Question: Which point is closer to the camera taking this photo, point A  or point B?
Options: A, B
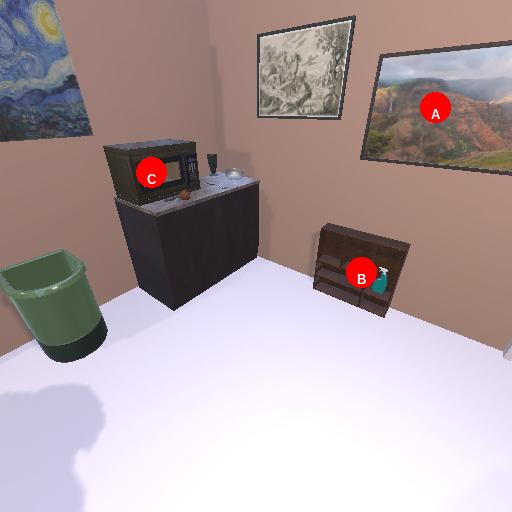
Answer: A